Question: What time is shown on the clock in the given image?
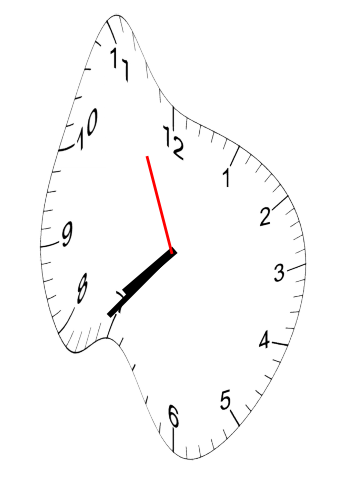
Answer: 07:36:56